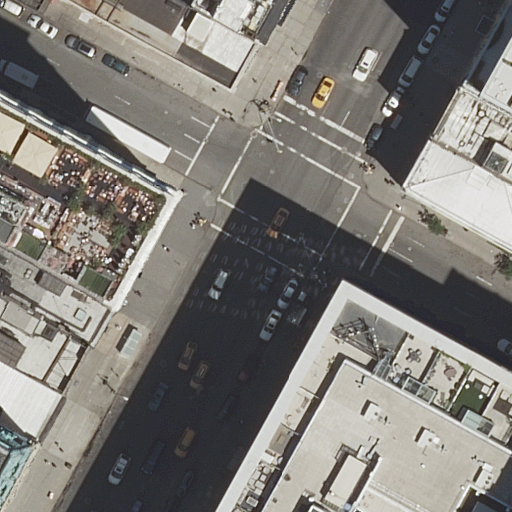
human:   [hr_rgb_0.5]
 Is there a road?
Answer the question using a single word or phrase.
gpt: yes

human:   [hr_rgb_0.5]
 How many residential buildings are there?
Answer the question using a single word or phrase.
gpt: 11

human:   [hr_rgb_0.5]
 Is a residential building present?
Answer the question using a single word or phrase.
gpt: yes

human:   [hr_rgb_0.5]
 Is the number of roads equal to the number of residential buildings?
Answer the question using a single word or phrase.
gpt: no

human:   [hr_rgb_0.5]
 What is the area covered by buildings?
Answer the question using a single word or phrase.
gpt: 4250m2

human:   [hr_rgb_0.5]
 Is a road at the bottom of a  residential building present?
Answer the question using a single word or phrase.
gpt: yes

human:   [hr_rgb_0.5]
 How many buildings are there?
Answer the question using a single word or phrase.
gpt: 11

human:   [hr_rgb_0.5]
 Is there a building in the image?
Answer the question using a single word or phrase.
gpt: yes

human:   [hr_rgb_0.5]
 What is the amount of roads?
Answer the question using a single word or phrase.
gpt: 4

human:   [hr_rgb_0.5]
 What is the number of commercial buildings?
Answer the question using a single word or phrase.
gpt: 0

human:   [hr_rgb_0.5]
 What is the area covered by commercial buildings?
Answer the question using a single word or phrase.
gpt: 0m2

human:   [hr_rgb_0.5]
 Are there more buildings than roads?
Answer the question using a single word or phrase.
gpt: yes

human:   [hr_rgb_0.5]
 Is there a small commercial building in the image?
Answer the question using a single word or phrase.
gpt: no

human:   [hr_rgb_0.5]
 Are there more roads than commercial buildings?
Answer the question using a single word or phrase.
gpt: yes

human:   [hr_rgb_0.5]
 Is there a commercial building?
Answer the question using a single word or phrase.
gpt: no

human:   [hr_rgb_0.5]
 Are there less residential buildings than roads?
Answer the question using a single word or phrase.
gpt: no

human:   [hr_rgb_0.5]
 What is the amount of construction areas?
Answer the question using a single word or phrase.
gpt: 0

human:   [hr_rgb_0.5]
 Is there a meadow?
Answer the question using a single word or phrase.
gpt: no

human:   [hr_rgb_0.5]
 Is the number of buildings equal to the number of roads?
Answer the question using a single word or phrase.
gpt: no

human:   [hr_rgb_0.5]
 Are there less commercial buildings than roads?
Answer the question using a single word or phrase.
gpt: yes

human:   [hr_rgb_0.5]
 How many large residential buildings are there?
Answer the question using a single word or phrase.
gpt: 3

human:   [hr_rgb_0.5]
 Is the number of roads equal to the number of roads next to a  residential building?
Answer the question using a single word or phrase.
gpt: yes

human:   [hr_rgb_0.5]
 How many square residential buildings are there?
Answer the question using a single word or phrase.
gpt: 0

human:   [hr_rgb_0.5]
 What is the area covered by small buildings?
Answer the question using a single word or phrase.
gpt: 59m2

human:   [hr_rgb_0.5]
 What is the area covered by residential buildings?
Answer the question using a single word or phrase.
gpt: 4250m2

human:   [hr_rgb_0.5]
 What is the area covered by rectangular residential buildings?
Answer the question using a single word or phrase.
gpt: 2953m2

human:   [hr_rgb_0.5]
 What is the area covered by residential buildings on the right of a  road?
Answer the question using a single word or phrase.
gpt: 1504m2

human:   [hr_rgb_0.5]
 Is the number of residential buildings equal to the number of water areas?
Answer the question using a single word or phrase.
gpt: no

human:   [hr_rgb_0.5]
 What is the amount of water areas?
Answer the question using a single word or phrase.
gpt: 0

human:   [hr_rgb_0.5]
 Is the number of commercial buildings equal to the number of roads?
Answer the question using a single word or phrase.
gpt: no

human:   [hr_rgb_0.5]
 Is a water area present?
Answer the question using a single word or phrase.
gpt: no

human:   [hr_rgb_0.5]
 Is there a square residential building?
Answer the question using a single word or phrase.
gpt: no

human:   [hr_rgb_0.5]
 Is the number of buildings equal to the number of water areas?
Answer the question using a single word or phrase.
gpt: no

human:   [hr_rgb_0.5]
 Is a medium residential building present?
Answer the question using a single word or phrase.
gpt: yes

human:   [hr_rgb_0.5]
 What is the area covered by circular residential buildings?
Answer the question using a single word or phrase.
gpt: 0m2

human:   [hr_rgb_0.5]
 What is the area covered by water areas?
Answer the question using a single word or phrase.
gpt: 0m2

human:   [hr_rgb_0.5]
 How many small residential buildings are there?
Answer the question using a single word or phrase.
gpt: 1

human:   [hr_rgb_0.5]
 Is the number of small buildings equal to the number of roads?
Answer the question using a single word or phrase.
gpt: no

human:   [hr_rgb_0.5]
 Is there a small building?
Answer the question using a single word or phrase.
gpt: yes

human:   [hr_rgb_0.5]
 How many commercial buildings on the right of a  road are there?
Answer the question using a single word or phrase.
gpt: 0

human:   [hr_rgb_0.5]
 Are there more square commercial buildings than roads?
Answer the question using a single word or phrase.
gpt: no

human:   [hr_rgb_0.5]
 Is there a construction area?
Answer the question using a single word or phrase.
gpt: no

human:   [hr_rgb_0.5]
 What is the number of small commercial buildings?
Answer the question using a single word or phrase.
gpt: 0

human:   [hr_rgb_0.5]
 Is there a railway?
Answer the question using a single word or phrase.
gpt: no

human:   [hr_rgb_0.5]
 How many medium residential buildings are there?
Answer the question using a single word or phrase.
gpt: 7

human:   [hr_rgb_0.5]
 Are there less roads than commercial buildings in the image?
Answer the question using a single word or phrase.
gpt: no

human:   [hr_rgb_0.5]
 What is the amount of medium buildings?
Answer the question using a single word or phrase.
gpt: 7

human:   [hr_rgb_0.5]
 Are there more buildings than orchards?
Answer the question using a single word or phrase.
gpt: yes

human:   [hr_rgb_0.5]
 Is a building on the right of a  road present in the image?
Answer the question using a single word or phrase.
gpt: yes

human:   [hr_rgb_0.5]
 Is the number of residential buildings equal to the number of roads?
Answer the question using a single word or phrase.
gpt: no

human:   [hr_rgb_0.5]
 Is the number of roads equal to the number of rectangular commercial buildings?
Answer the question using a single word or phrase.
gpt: no

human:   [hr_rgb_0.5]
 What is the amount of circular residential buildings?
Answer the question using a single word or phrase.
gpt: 0

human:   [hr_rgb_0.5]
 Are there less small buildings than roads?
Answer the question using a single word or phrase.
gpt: yes

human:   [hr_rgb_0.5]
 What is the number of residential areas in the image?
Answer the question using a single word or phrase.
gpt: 0

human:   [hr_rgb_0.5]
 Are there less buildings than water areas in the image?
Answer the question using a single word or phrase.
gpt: no

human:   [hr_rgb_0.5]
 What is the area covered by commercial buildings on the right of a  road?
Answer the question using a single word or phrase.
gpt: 0m2

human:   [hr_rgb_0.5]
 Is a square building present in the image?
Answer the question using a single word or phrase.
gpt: no

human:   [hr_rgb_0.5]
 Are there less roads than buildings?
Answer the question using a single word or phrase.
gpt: yes

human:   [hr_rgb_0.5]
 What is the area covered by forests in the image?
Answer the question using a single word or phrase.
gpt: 0m2

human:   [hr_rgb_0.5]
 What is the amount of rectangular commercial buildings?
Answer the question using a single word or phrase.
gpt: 0

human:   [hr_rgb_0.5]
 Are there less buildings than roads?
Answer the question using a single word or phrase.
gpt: no

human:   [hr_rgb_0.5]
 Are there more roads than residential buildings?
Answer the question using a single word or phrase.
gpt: no

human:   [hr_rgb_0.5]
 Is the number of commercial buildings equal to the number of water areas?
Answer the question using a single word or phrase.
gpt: yes

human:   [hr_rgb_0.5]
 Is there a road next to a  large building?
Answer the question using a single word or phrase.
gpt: yes